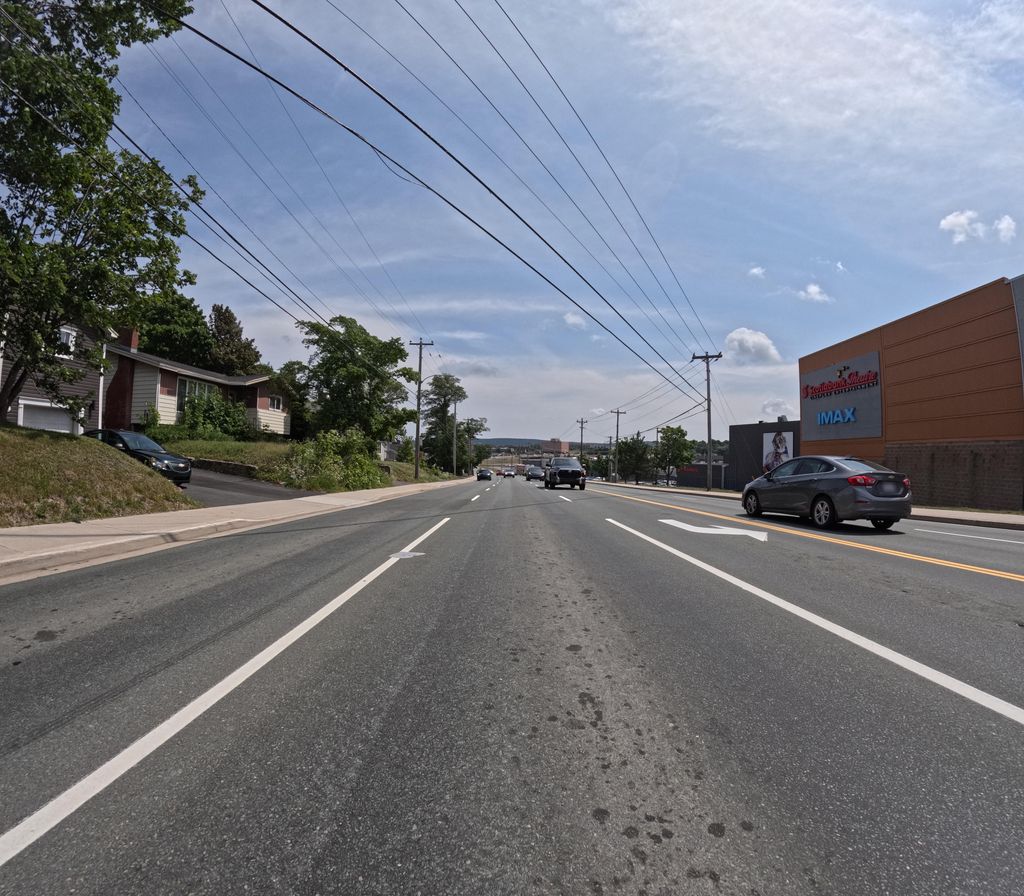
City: st_johns